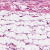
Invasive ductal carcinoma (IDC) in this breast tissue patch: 0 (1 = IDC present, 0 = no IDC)